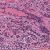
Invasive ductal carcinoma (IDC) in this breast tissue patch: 1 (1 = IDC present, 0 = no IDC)